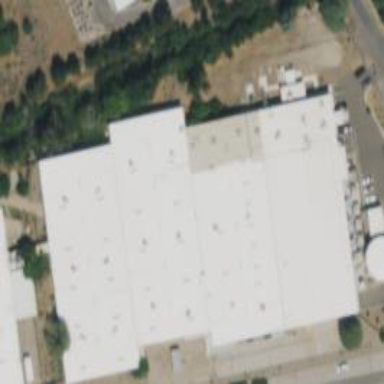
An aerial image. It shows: Industrial building.